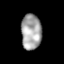
Tissue: lung
Cell type: Epithelial cells
Senescence score: 0.5758
Nuclear area (px): 705
Mean DAPI intensity: 164.43